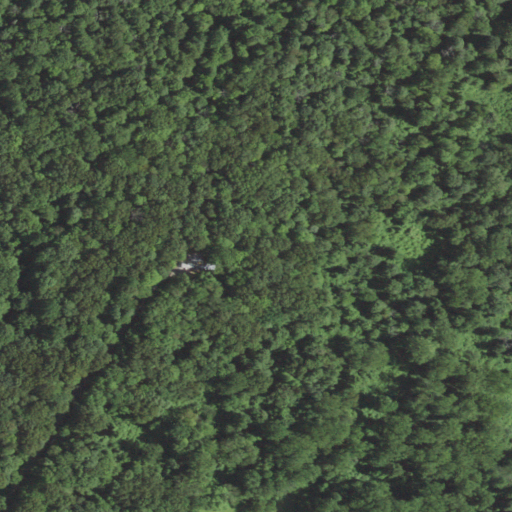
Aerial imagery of mountain in New York named Stayback Hill containing deciduous forest, open development, and pasture